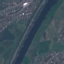
Land use / land cover: River